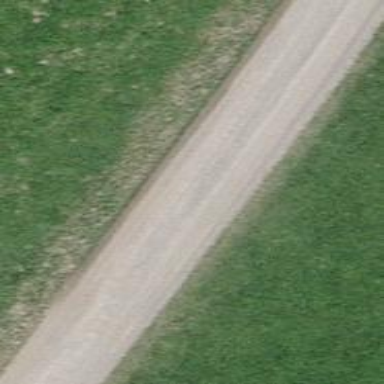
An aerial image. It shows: Unclassified road with compacted surface.